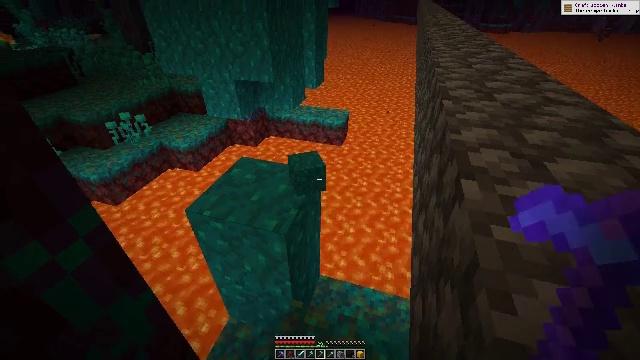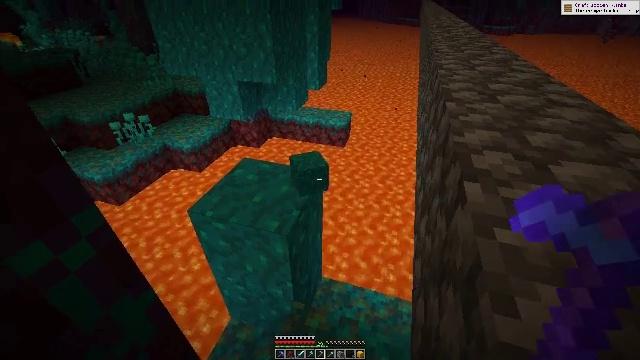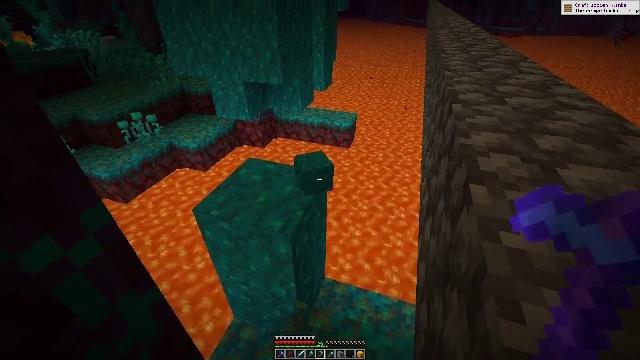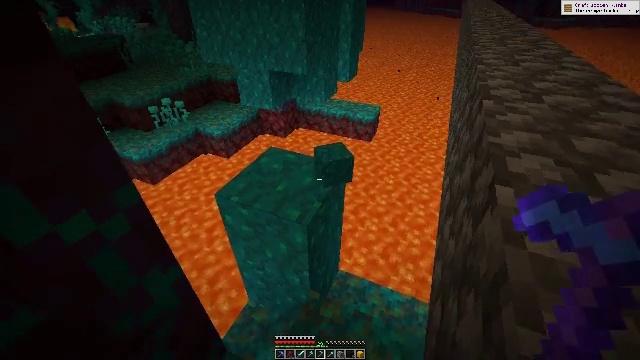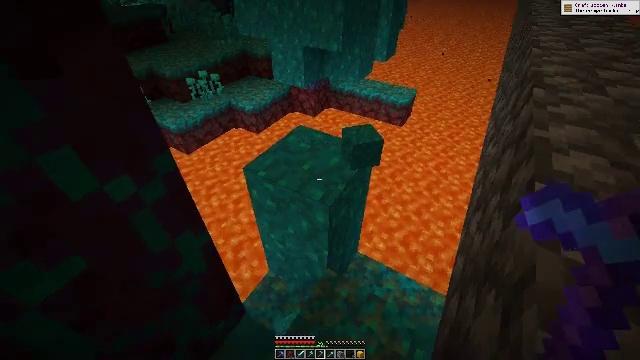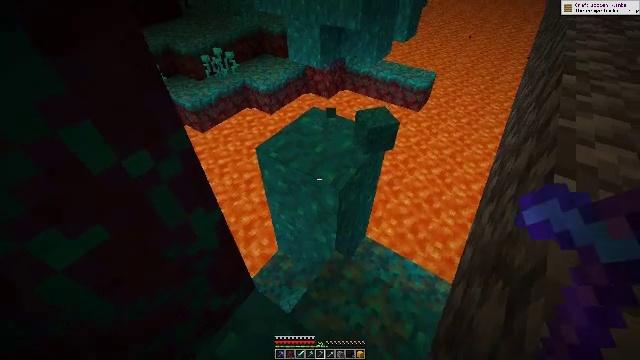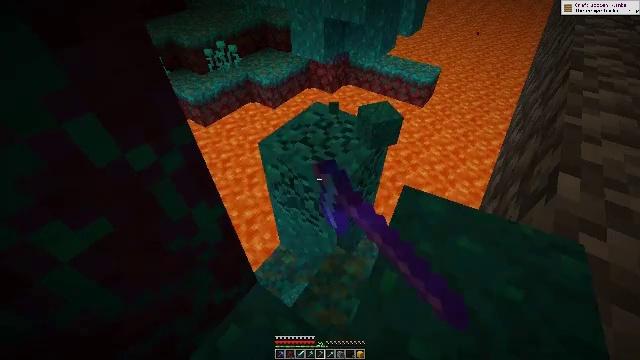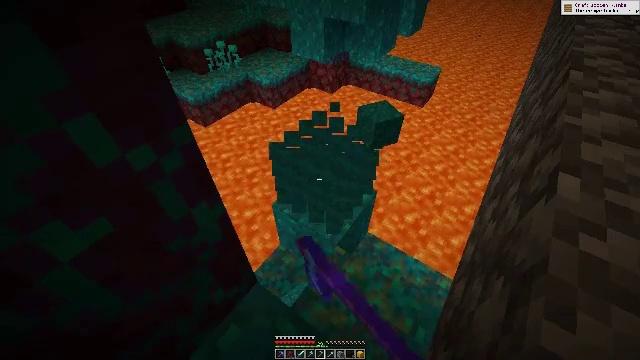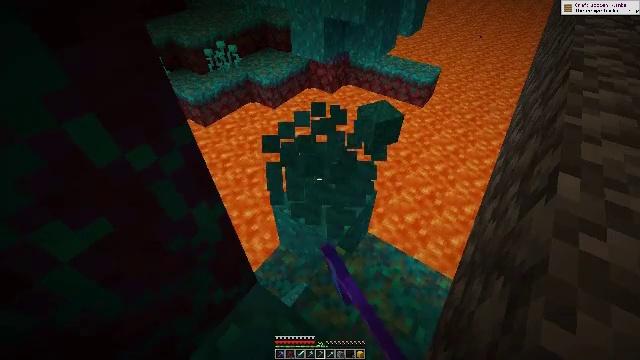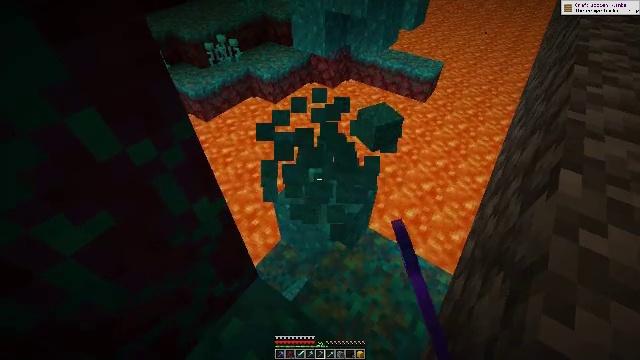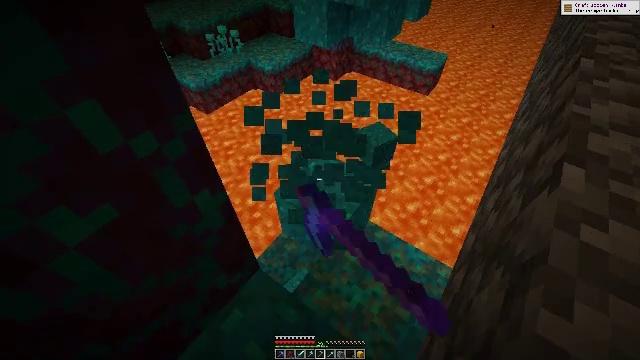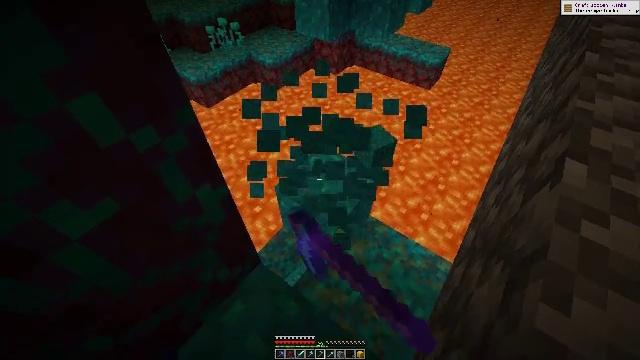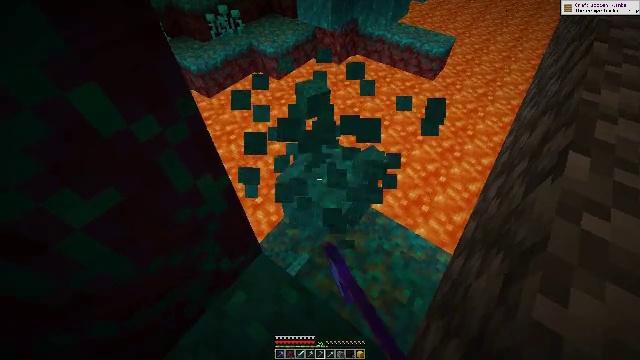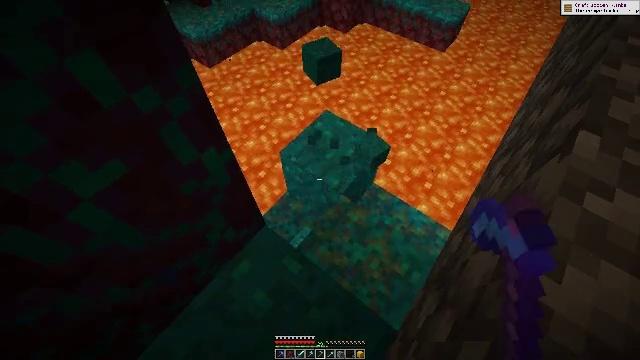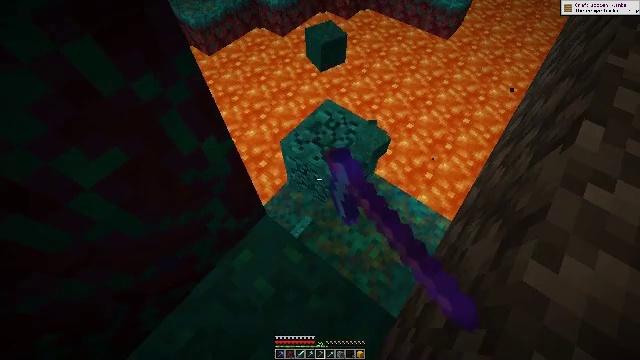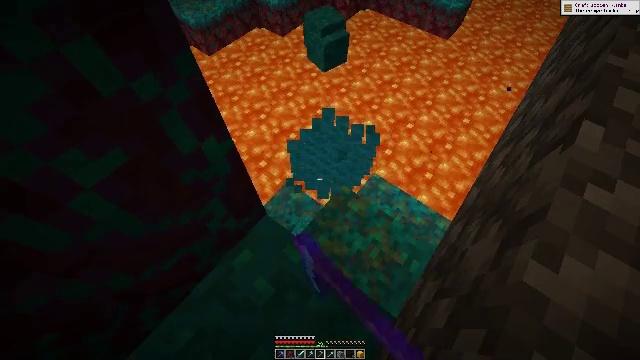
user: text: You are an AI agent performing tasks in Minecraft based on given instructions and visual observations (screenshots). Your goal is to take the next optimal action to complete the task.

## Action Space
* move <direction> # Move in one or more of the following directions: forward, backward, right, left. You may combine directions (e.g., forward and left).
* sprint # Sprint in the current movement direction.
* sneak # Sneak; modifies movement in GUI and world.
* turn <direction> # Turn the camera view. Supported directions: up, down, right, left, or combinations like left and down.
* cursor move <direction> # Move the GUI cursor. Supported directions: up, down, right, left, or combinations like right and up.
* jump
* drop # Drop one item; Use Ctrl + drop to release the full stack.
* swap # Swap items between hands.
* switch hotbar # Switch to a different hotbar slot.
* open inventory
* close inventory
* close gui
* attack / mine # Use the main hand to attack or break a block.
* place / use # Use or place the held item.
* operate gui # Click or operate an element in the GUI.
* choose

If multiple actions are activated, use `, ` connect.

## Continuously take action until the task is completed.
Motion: motion action
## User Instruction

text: Mine warped wart block.
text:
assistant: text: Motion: no_op
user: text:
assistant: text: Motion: turn left
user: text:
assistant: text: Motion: turn left and down
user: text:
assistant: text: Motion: turn left and down
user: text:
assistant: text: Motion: turn left and down, attack / mine
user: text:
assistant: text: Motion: turn down, attack / mine
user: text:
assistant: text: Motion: attack / mine
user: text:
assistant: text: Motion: attack / mine
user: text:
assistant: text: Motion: turn down, attack / mine
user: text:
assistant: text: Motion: turn down, attack / mine
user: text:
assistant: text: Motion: turn down, attack / mine
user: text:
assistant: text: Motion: turn down, attack / mine
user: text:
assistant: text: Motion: turn left and down, attack / mine
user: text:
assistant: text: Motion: turn down, attack / mine
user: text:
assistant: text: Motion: attack / mine
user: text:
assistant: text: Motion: attack / mine
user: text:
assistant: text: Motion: attack / mine
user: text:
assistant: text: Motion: attack / mine
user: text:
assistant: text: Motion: attack / mine
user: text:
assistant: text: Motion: attack / mine
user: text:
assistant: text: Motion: attack / mine